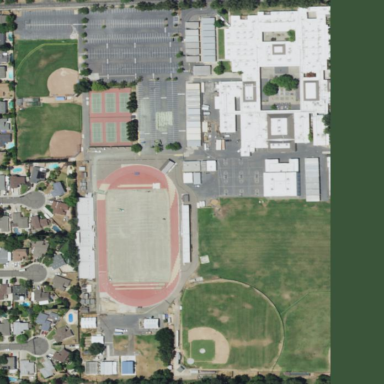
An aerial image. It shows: School.